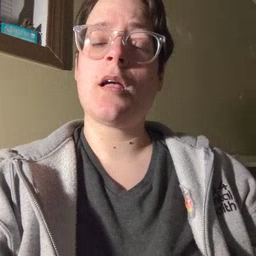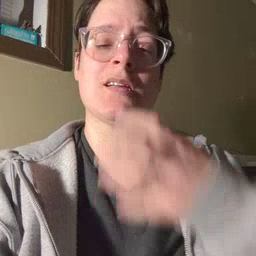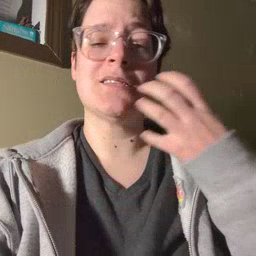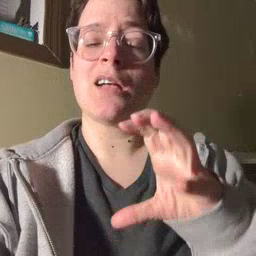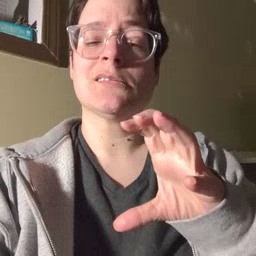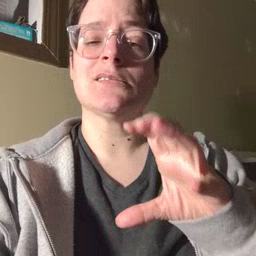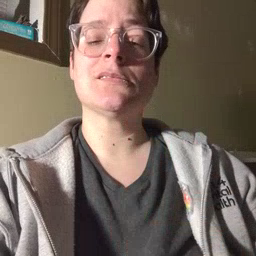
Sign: hot